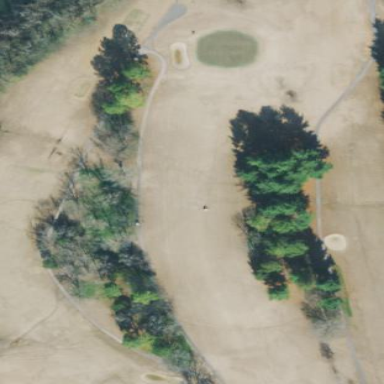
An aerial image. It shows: Golf fairway in the image.